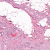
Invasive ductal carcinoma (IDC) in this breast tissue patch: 1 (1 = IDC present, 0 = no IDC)